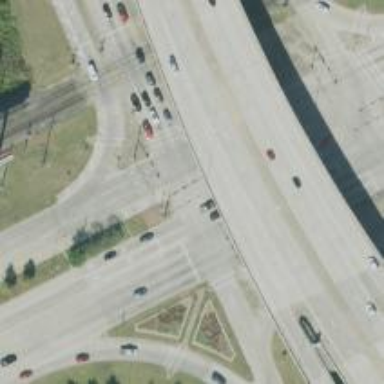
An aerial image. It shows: Primary highway with frontage road.